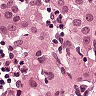
Metastatic tissue present: yes